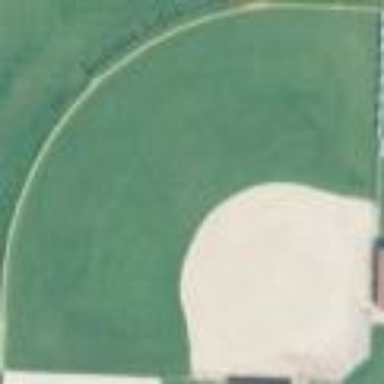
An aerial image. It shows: Baseball pitch for leisure land.